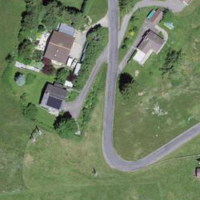
EUNIS habitat code: 25
Species observed at this site:
Caltha palustris
Stictoleptura rubra
Dactylorhiza majalis